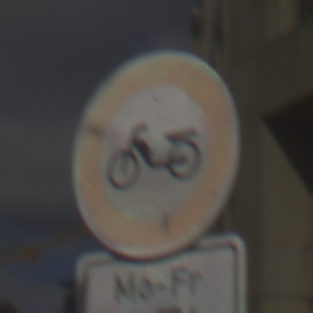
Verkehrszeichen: VerbotMofas
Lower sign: ZeitangabenMitBeschraenkungAufWochentage2
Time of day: MorningAfternoon
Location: Outdoor (Urban)
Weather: PartlyCloudy
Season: NotSpecified
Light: Natural